Question: How can I make a button with this theme? Blue and glowing box:

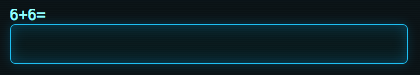
Answer: This can be done by creating a <URL>. The 9-patch format is basically a PNG file with special marker pixels that slice the button graphic into segments so it can dynamically grow and shrink according to the final size of the button view. The Android SDK comes with a tool for creating those 9-patch images.
When this is done you need to create a state list XML resource file in the 'drawable' resource directory. That state list references those 9-patch images for each button state (normal, pressed, etc.). The SDK documentation explains it nicely here: <URL>
Code excerpt from that page:
'''
<?xml version="1.0" encoding="utf-8"?>
<selector xmlns:android="http://schemas.android.com/apk/res/android">
<item android:drawable="@drawable/button_pressed"
android:state_pressed="true" />
<item android:drawable="@drawable/button_focused"
android:state_focused="true" />
<item android:drawable="@drawable/button_default" />
</selector>
'''
In the end you can assign that XML drawable to your button as a background image resource like as follows:
'''
<Button
android:layout_width="wrap_content"
android:layout_height="wrap_content"
android:text="Some label text"
android:background="@drawable/my_button_state_list" />
'''